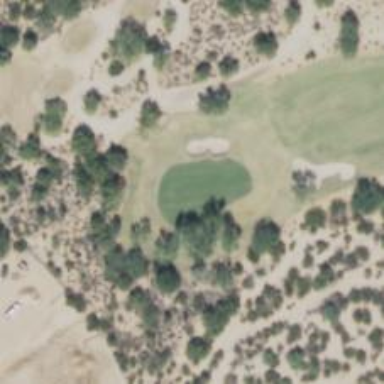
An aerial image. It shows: Golf hole.